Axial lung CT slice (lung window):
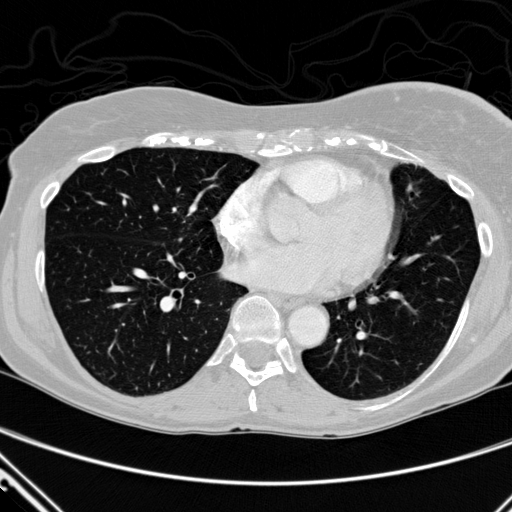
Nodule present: no